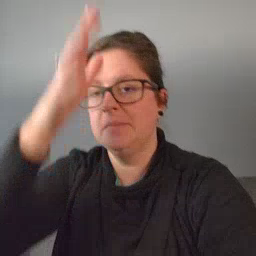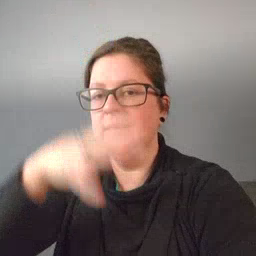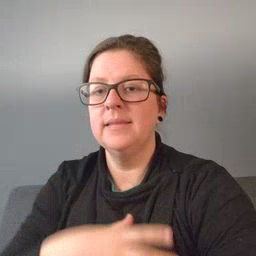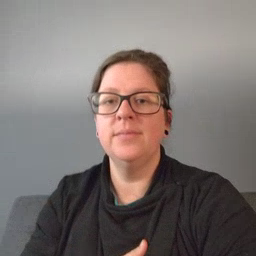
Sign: man